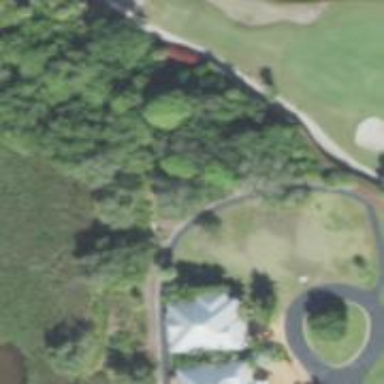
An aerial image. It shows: Path for both roads and golfers.